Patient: sex M, age 45
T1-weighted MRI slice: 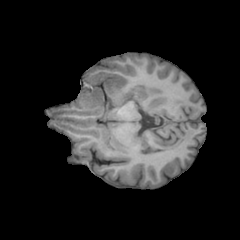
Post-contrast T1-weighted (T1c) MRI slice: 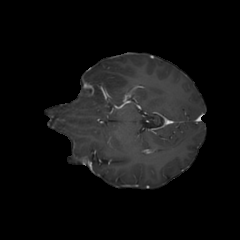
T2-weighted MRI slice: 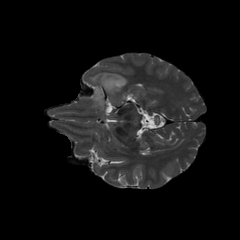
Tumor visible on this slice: yes
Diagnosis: Oligodendroglioma, IDH-mutant, 1p/19q-codeleted
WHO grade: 2